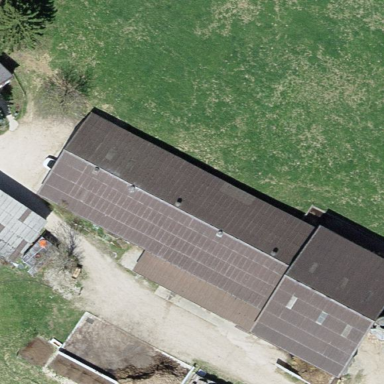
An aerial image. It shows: Farmyard area.